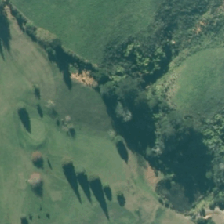
Land cover: urban_parkland